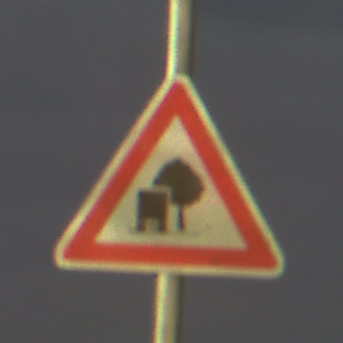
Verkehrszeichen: UnzureichendesLichtraumprofil
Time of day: Night
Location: Outdoor (Urban)
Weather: PartlyCloudy
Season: NotSpecified
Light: Artificial